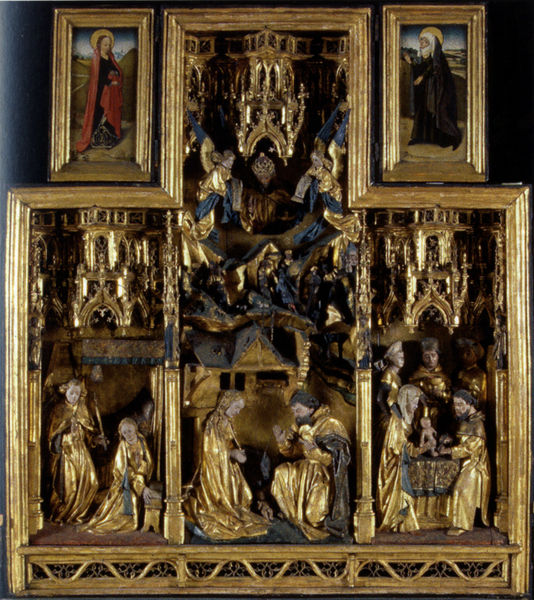
Titel: Brüsseler Altärchen, Mittelschrein mit Geburt Christi
Standort: Berlin
Institution: Staatliche Museen, Skulpturensammlung
Schlagwörter: blau, flügel, gemälde, gott, himmel, mann, menschen, sitzen, frau, holz, schwarz, haus, rot, muster, bart, gesichter, architektur, falten, gesicht, rahmen, bild, kirche, boden, gold, drei, gewänder, gotik, engel, skulptur, goldfarben, bank, rand, tafel, bemalt, vergoldet, sex, nonne, beten, gebet, darstellung, altar, schnitzerei, heiligenschein, skulpturen, christus, jesus, christlich, mittelalter, knieen, rechteckig, stall, baldachin, könige, tempel, elisabeth, heilige, gefasst, golden, anbeten, filigran, heilig, gothik, maria, madonna, sakral, christentum, geschnitzt, schnitzen, altarbild, josef, joseph, zepter, verkündigung, geburt, krippe, tryptichon, teile, jesuskind, retabel, stifter, flügelaltar, jeses, geburt jesu, freske, gabriel, altartafel, drei könige, heilige drei könige, aus dem kahsnitz, gwand, helige, drei könnge